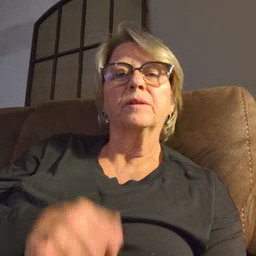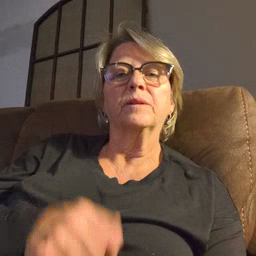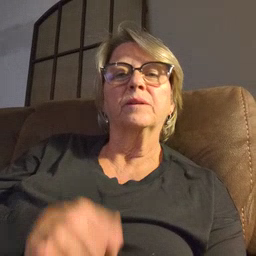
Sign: nuts